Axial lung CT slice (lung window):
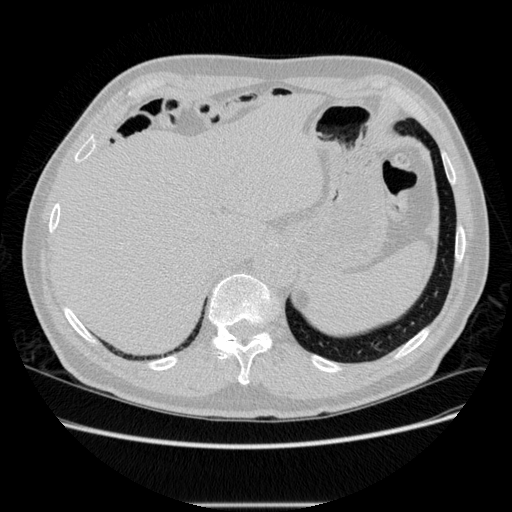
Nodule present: no